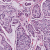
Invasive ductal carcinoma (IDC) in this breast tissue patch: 1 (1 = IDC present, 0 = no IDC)